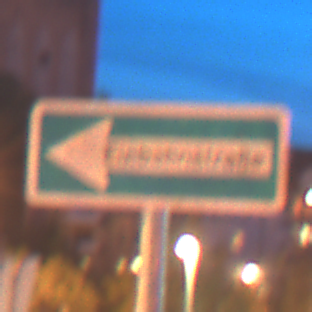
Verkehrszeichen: EinbahnstrasseLinksweisend
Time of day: Night
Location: Outdoor (Urban)
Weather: PartlyCloudy
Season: NotSpecified
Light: Artificial